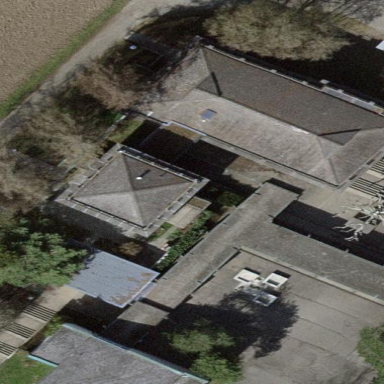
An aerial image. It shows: School building.